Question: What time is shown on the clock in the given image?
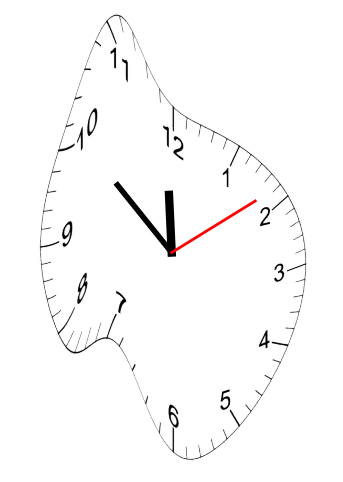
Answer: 11:51:09